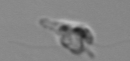
Label: flagellate